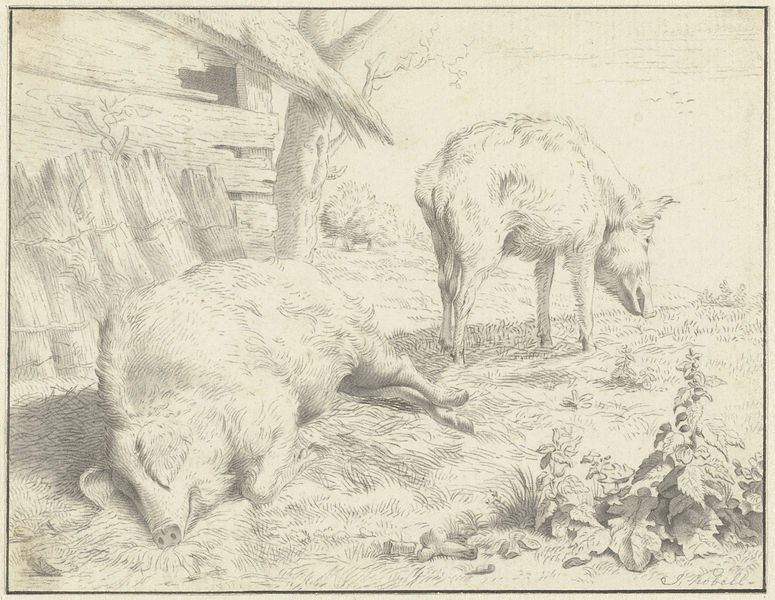
Titel: Twee varkens bij hun hok
Künstler: Jan (II) Kobell
Standort: Amsterdam
Institution: Rijksmuseum
Schlagwörter: baum, himmel, schlaf, blume, blumen, holz, stroh, zeichnung, gras, tiere, wiese, zaun, hütte, pflanze, pflanzen, ohren, fell, hufe, hintern, liegen, schlafen, schlafend, heu, schweine, bretter, liegend, schwein, zweig, druck, bleistift, bleistiftzeichnung, schnauze, stall, wildschwein, verschlag, mist, sau, wildschweine, suhle, koben, frisst, brettet, hausschwein